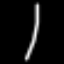
Label: pencil